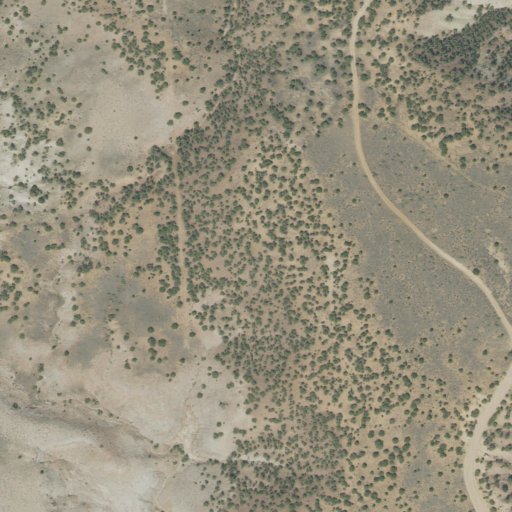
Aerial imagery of bench in Utah named Wagon Road Bench containing shrub, evergreen forest, barren land, and grassland